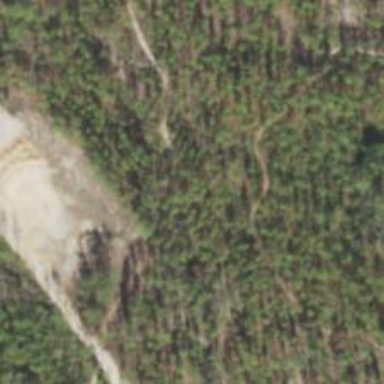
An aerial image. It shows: Red marked trail that is path.